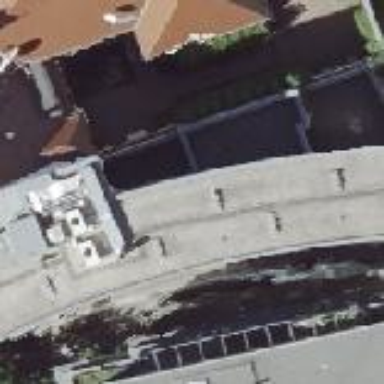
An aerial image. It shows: Hotel building.